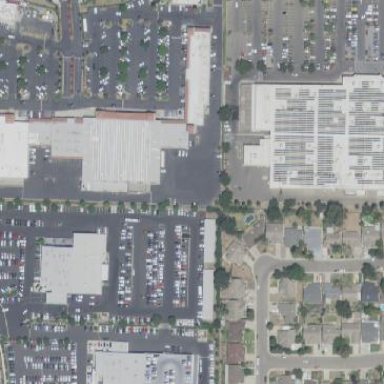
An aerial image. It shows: Retail area.